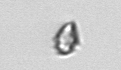
Label: Heterocapsa_rotundata